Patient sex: F
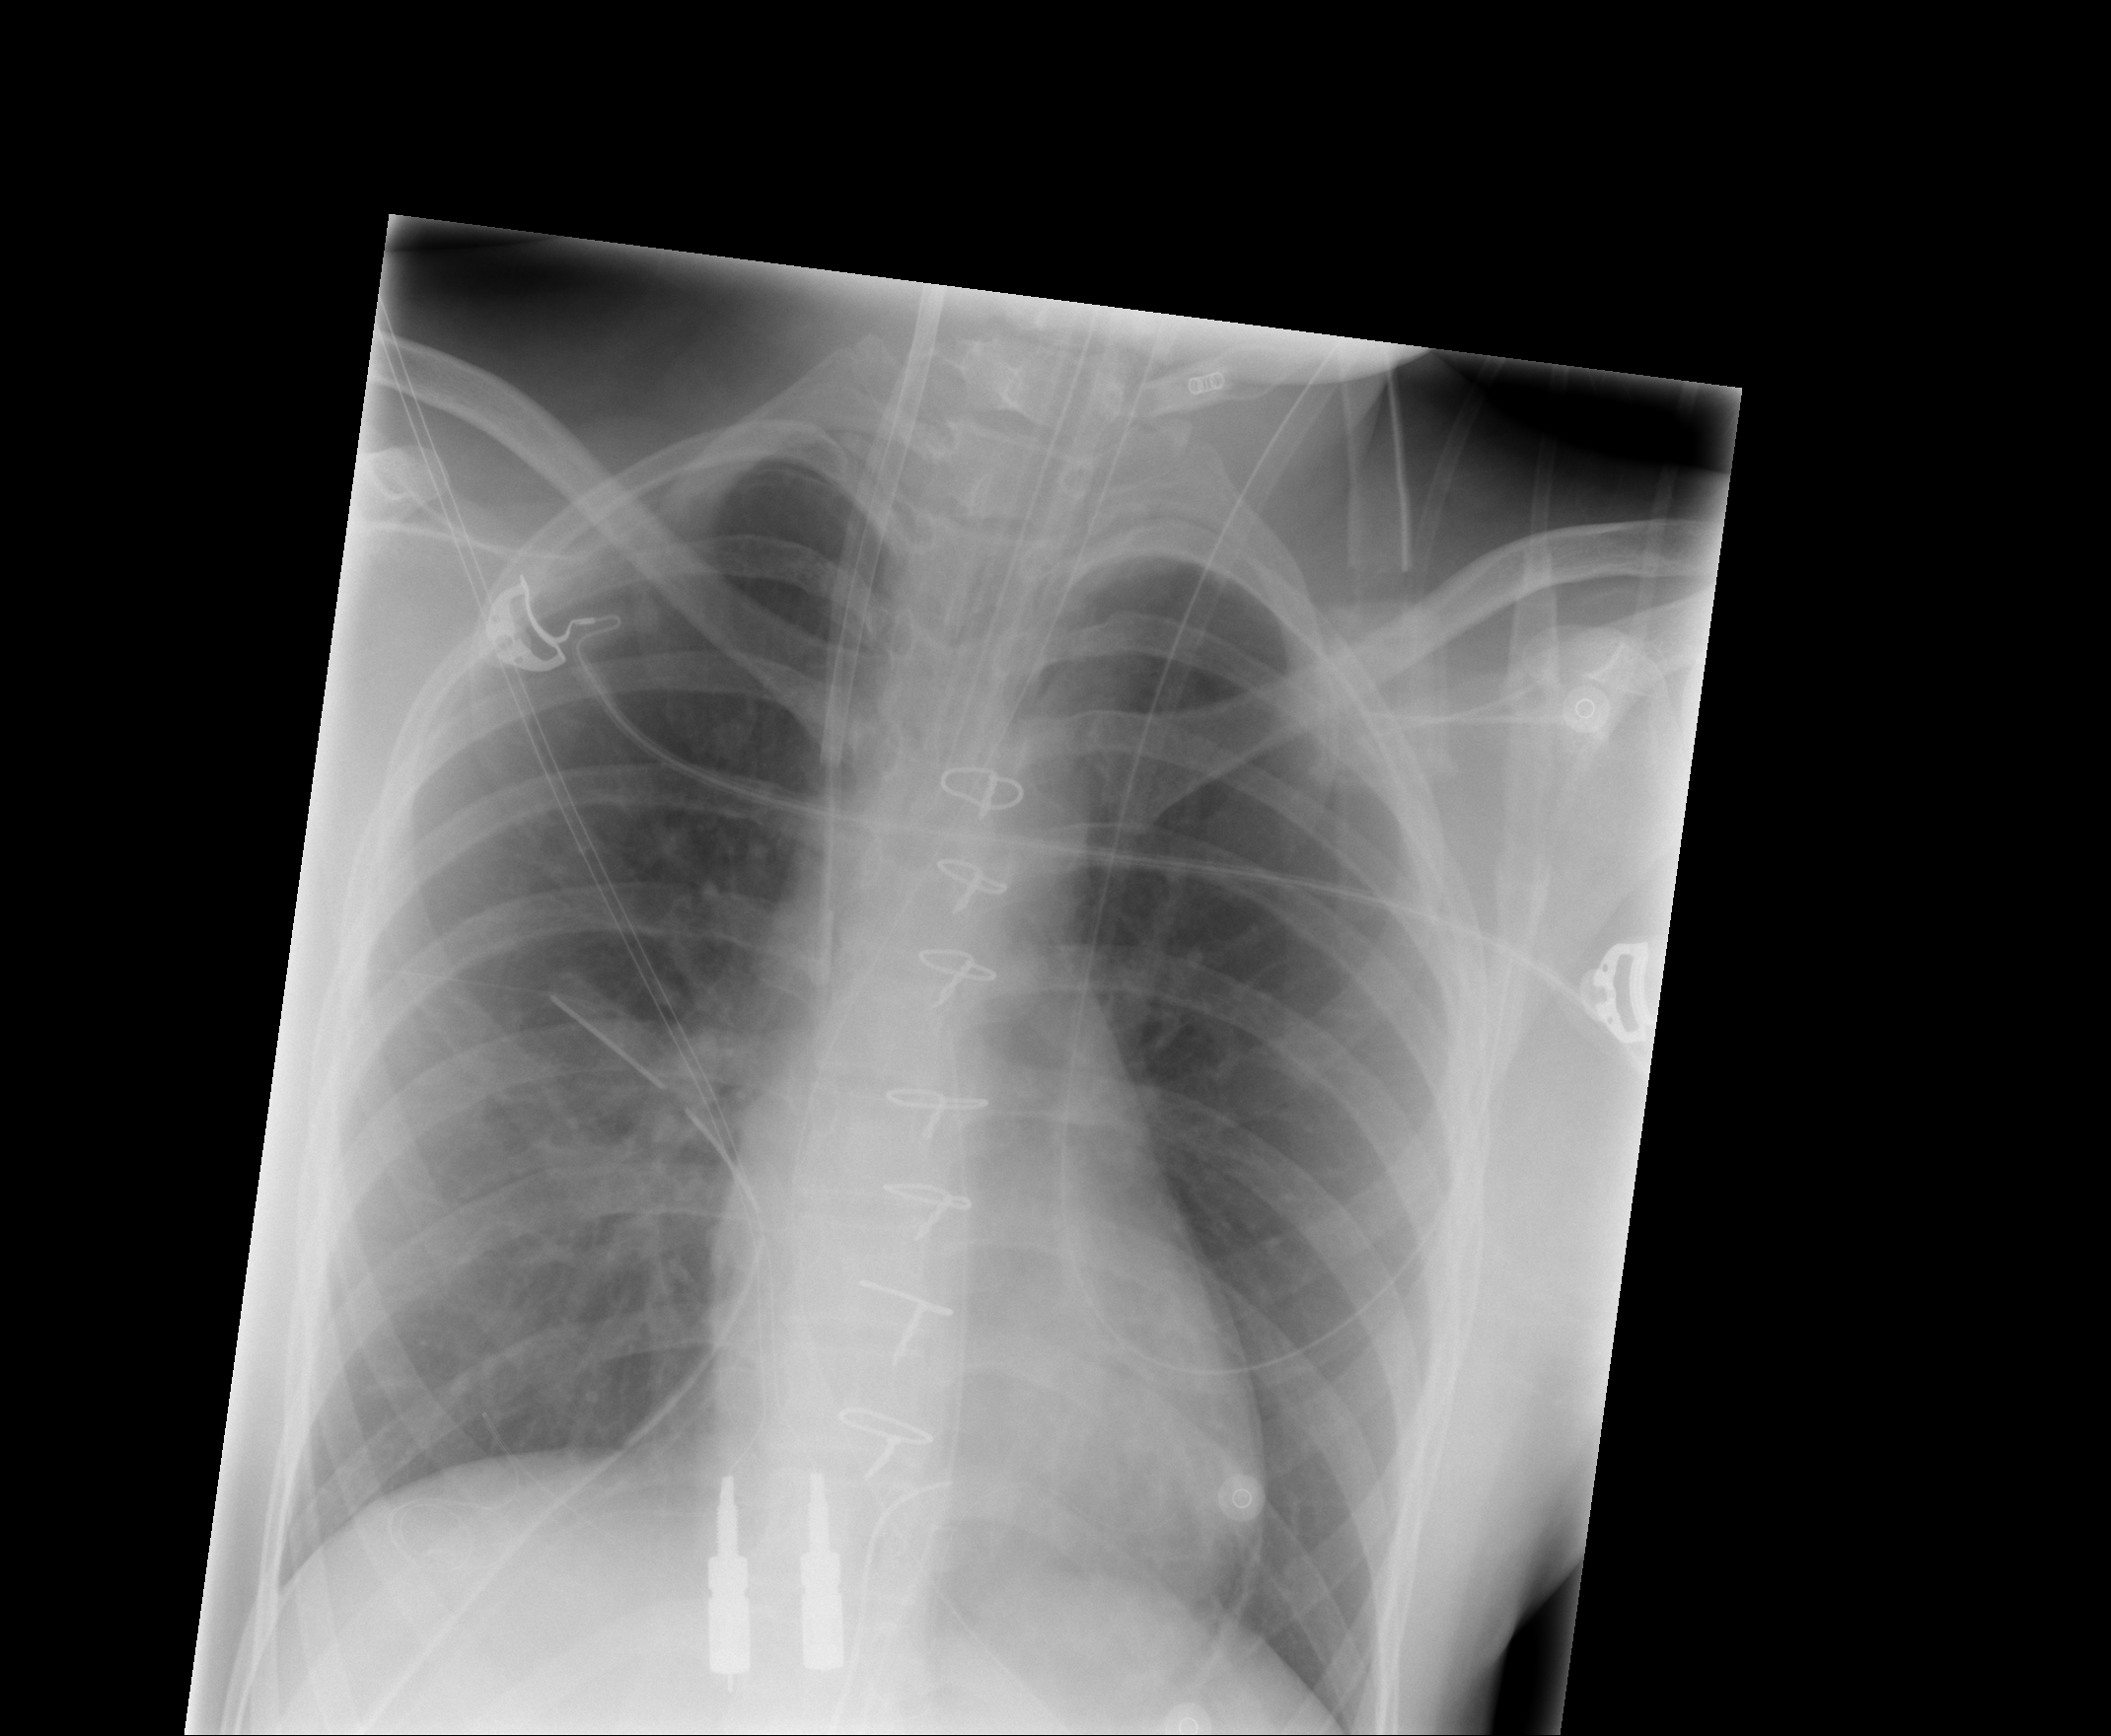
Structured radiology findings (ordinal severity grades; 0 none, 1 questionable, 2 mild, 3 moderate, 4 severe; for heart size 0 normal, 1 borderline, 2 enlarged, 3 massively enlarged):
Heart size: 0
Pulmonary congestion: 1
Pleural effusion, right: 0
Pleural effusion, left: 0
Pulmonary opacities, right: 0
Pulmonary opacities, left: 0
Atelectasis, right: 2
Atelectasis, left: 0